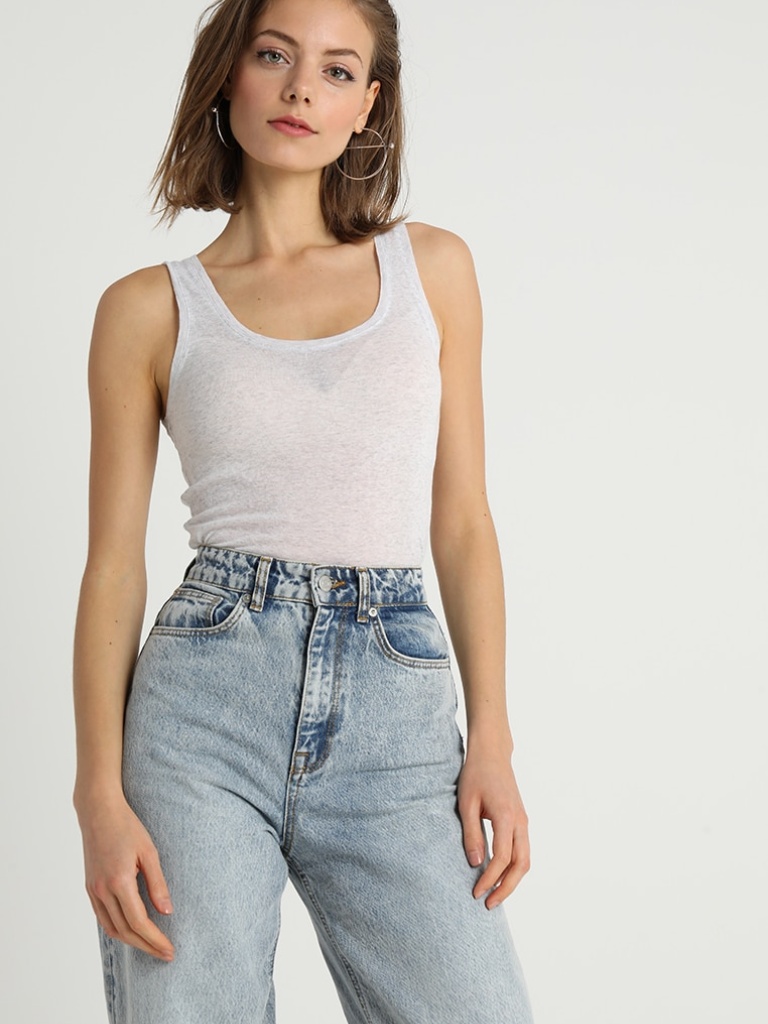
cotton tight sleeveless hip length Fully Tucked in scoop tank